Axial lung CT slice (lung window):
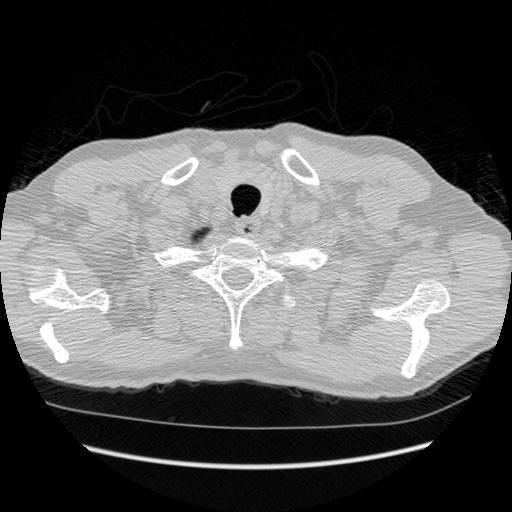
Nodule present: no